Field crop: maize
Growth stage: 2
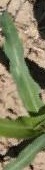
Species: maize